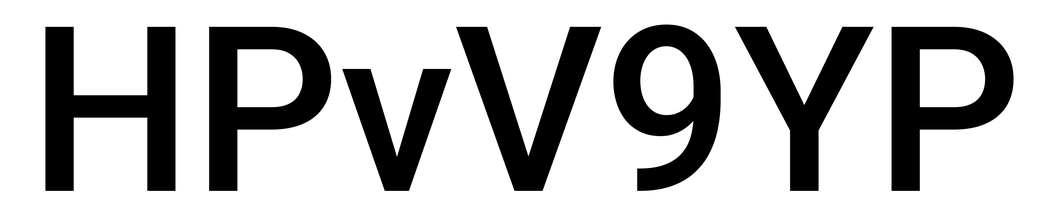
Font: Roboto_Medium